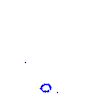
Particle: kaon